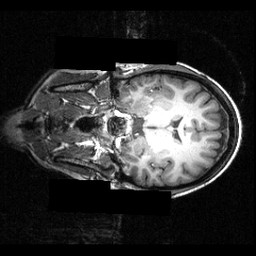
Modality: T1w
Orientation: coronal
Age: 16
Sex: female
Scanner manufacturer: siemens
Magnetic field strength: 3.951 T
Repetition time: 1.5 s
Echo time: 0.00335 s